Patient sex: F
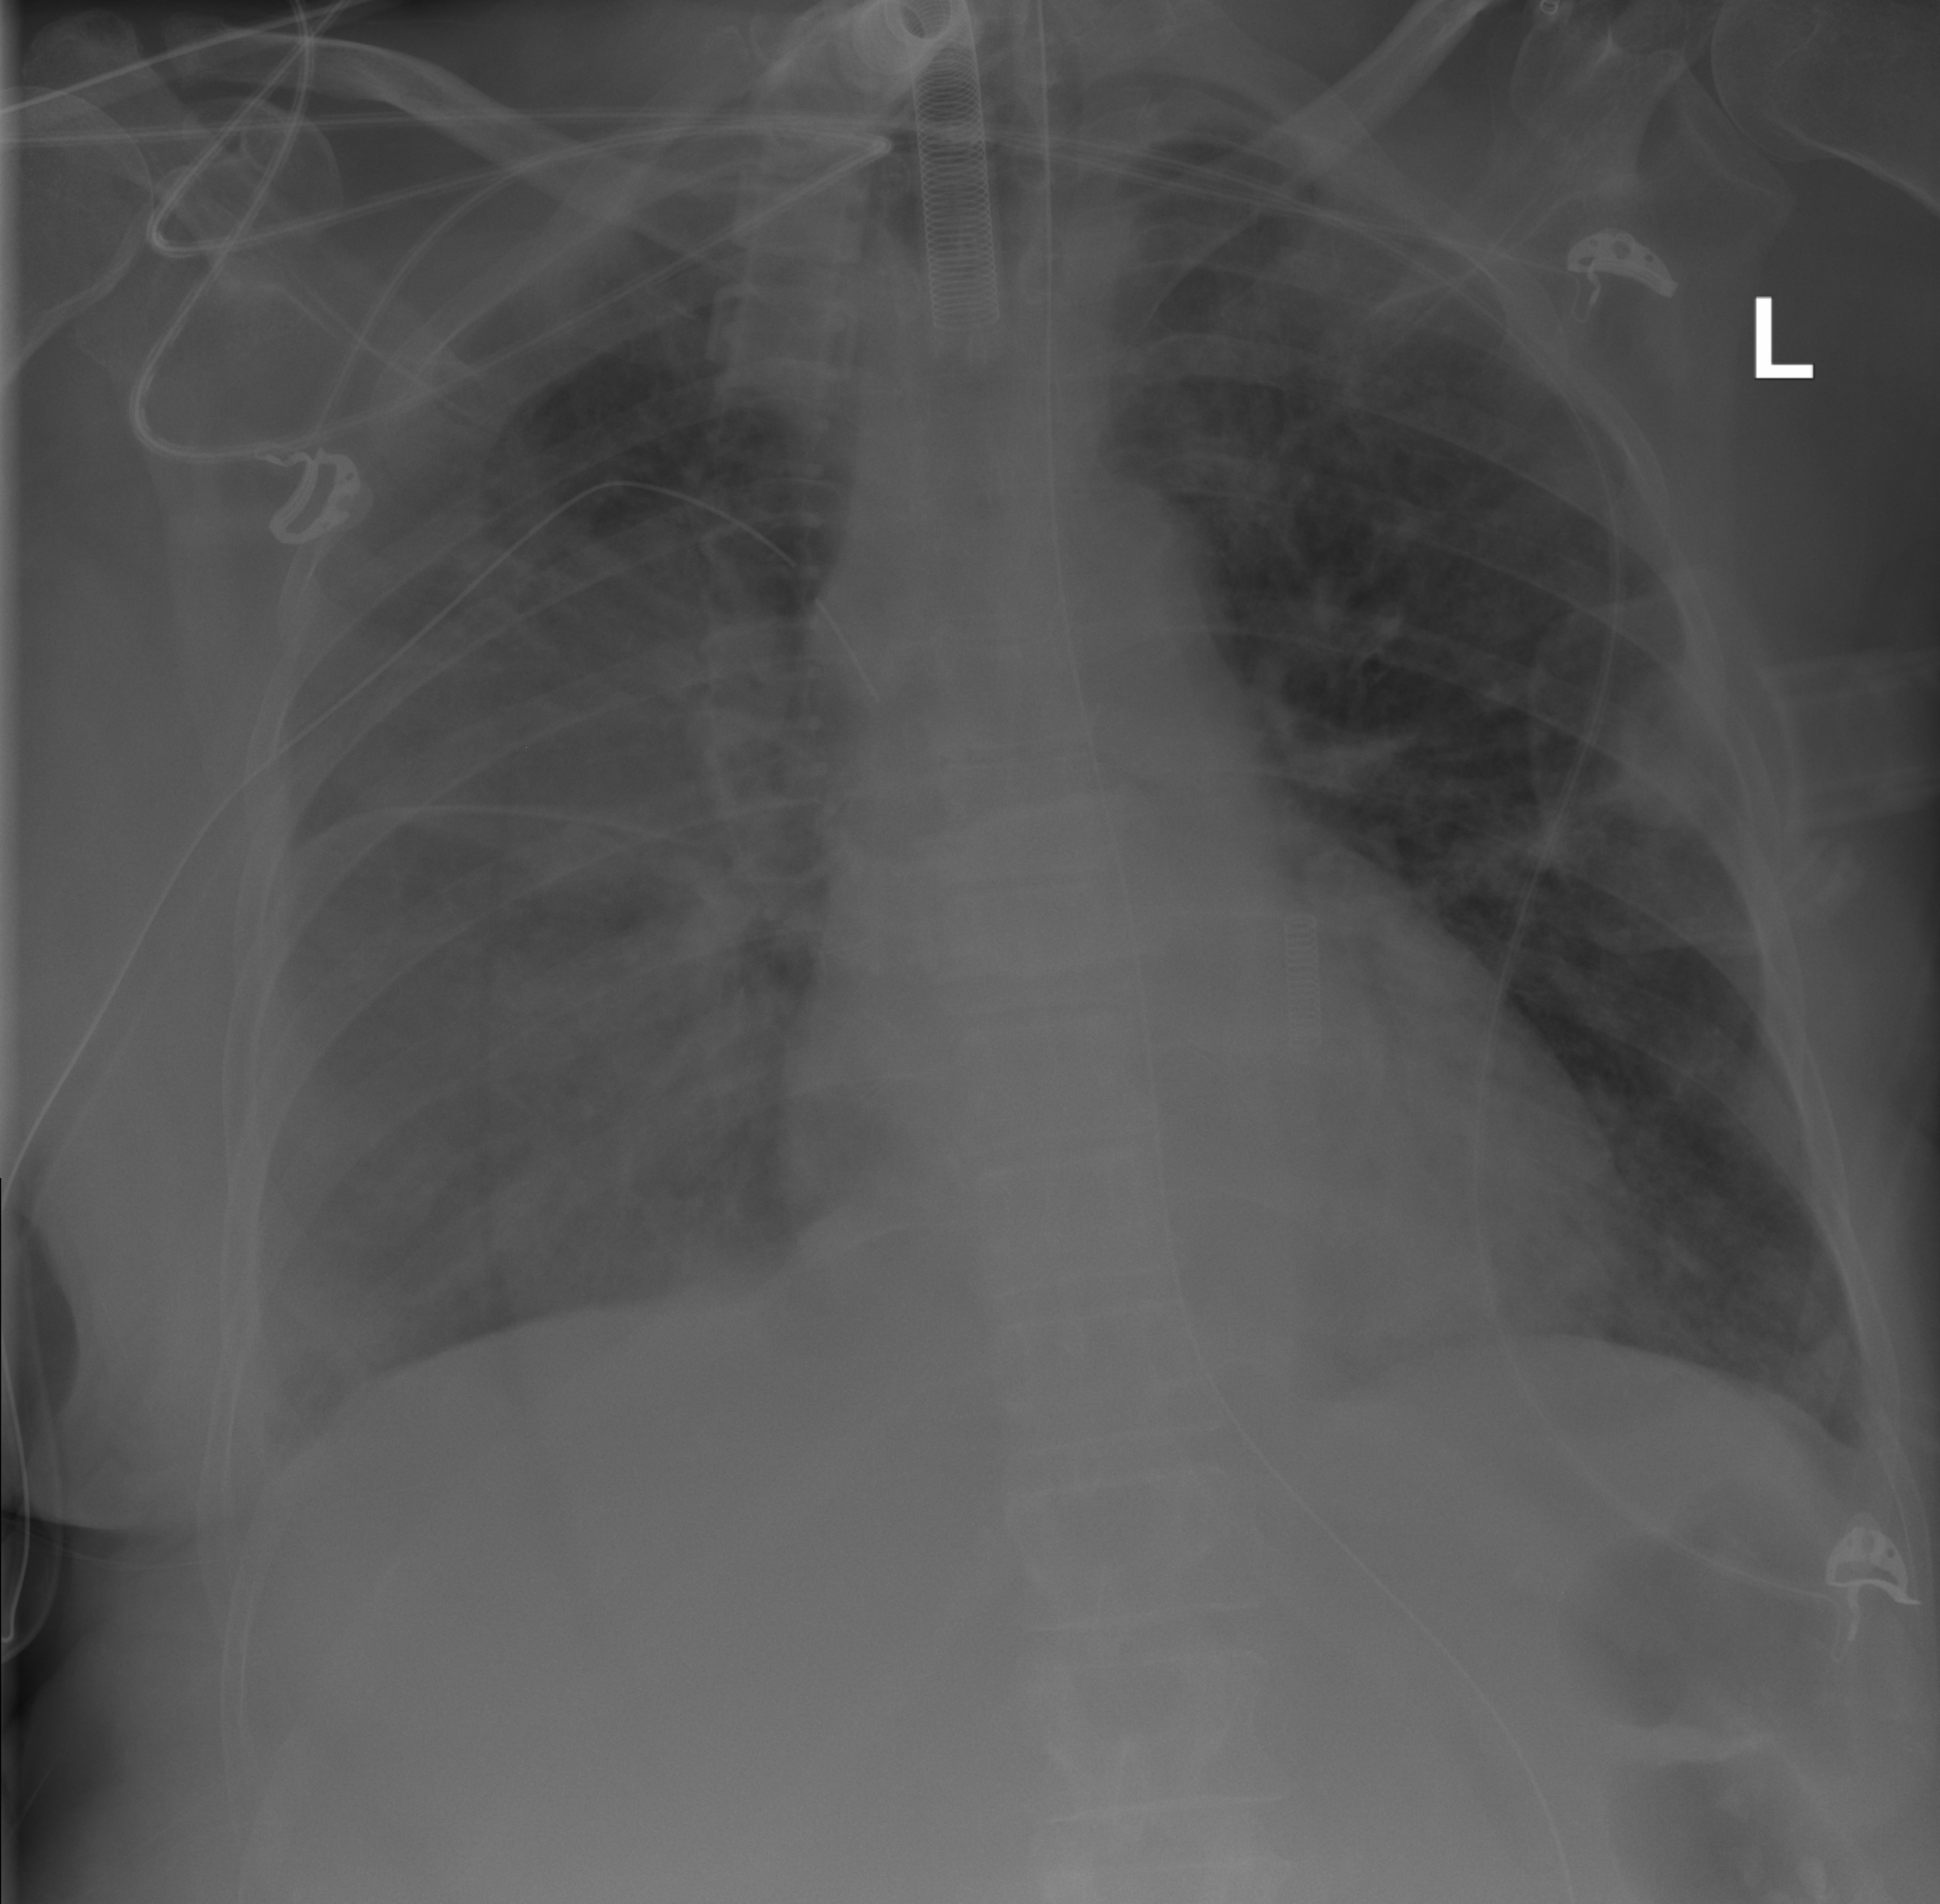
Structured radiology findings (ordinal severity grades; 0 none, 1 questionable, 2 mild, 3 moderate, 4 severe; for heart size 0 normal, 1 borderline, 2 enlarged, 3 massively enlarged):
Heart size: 0
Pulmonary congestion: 2
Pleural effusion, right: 2
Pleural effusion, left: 0
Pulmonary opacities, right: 0
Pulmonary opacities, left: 0
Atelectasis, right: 0
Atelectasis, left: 0